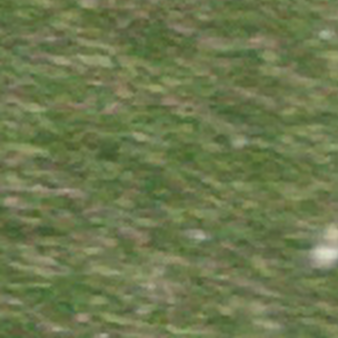
Label: other